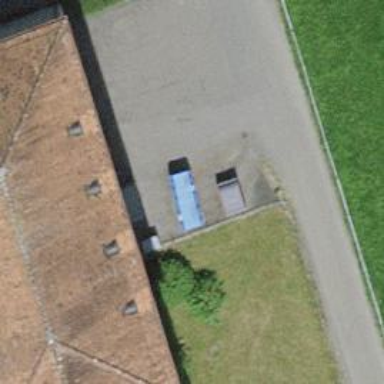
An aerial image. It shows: Recycling container in the area designated for recycling.